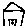
Label: house